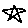
Label: star